Field crop: maize
Growth stage: 2
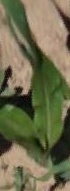
Species: maize